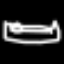
Label: bed